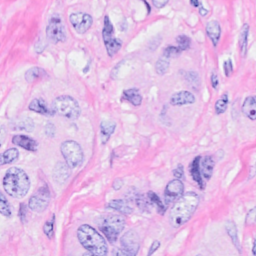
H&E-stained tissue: Breast